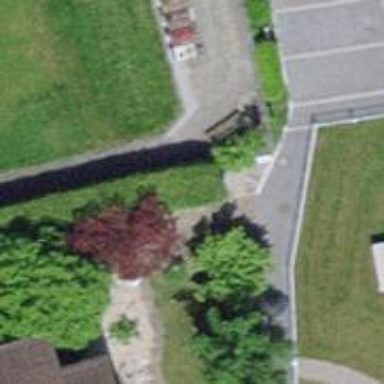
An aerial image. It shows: Brown bench.